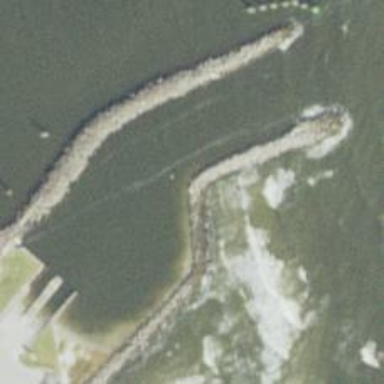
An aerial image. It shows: Breakwater structure.